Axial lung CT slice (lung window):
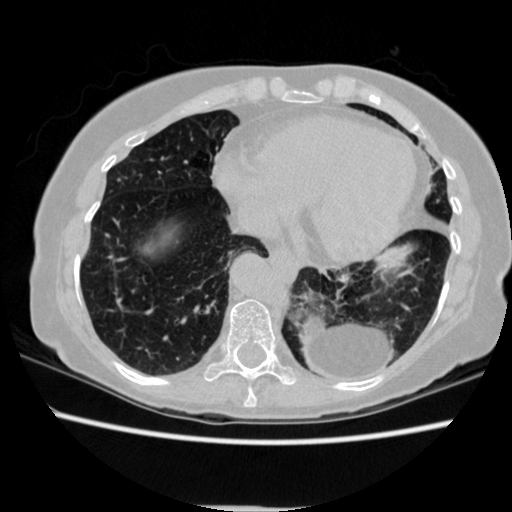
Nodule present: no